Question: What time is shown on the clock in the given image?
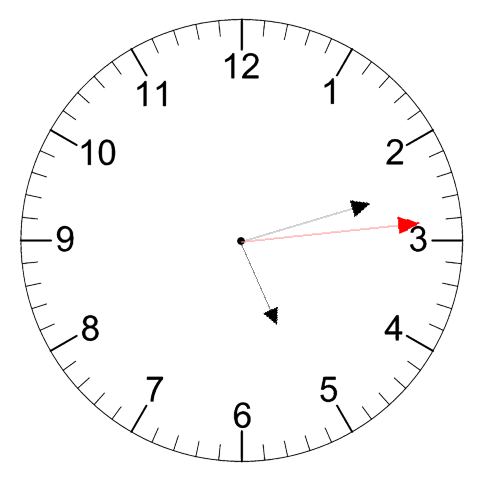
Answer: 05:12:14